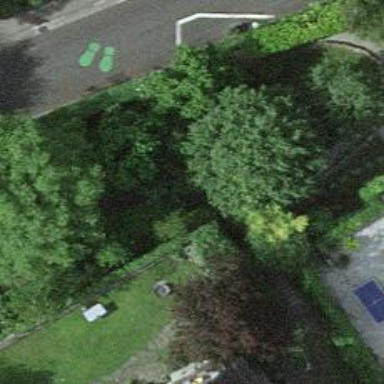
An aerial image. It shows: Retaining wall.